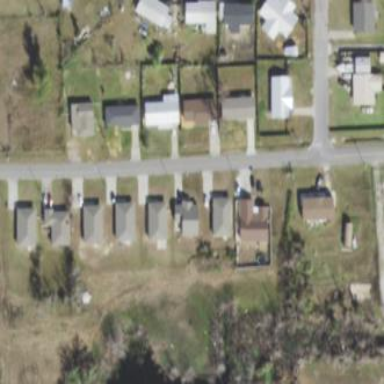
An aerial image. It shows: Residential area composed of single-family homes.